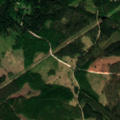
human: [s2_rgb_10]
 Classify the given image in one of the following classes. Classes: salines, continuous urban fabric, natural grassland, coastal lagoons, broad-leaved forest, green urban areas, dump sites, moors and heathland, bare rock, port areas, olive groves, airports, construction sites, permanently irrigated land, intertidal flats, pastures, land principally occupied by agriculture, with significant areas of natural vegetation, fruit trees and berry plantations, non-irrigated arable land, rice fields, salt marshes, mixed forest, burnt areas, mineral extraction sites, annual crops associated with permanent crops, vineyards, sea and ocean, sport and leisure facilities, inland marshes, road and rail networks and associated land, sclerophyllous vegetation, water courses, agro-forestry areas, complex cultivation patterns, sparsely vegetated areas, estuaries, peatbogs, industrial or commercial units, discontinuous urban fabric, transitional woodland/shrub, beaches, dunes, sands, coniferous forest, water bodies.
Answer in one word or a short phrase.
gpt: coniferous forest, mixed forest, transitional woodland/shrub